Question: So I've constructed an Applescript that inputs information into a website. What I am now trying to figure out is a way to extract a "redirected URL" from the pages contents to store in a python shell string [Automator OSX].
Basically, I know how to scan html to find a body of text in Python if I know the URL. In these cases, I do not know the URL but the URL is on the webpage
I've thought of 2 different approaches:
? If it was Python, then I would just use regex to search for what I need but I don't know how to do this in Applescript.
If not, then
2) Is there a way to obtain the URL through Python of an open browser document? If so, then I would be able to use urllib to get the information I need.
I'm looking to extract the URL following:
"As soon as calculations are done, you can access your results here: "
***Note, the URL in the browser is the same as this URL, but only after the data has been processed. The time varies for each analysis so that is why I don't want to get the URL straight from the toolbar area. However, this link pops up instantaneously

The address for the webpage is:
## http://rna.tbi.univie.ac.at/cgi-bin/RNAfold.cgi?P
Updated part of the question
3)
If using Safari.app is there a way to click the "proceed" submit button using Applescript
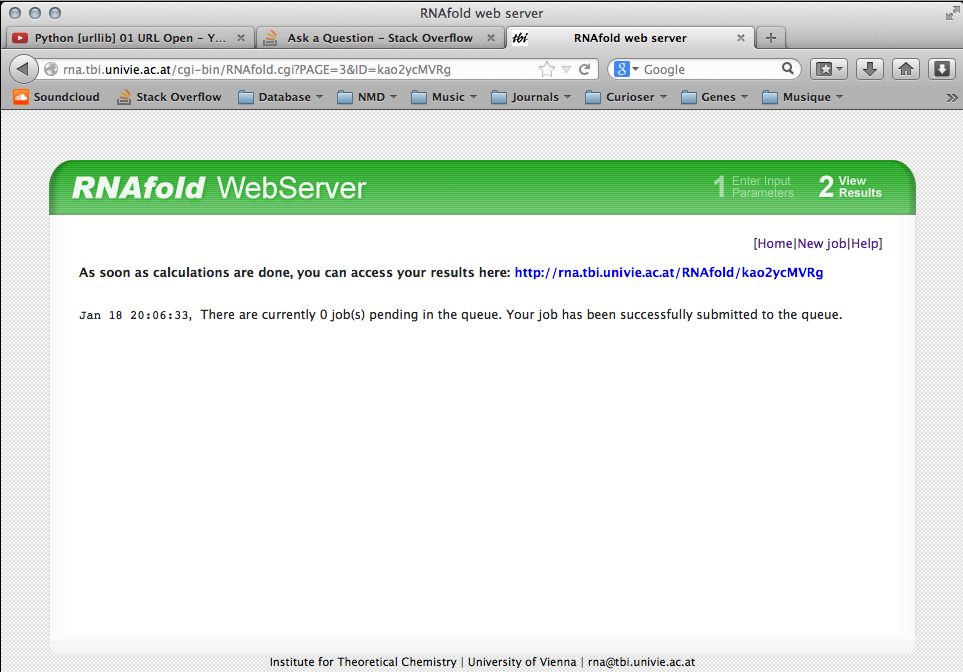
Answer: Using safari.
And if the link is always the same index when counting the links.
i.e link number 4.
You could try:
'''
tell application "Safari"
set thelink to do JavaScript "document.links[4].href " in document 1
end tell
'''
Which will return the links url.
----------UPDATE
A second way is return the link that contains "RNAfold/"
'''
tell application "Safari" to set thelinkCount to do JavaScript "document.links.length " in document 1
set theUrl to ""
repeat with i from 1 to thelinkCount
tell application "Safari" to set this_link to (do JavaScript "document.links[" & i & "].href" in document 1) as string
if this_link contains "RNAfold/" then
set theUrl to this_link
exit repeat
end if
end repeat
log theUrl
'''
---
UPDATE 2
This goes directly to the innerHTML of the link without iteration and returns the url string
'''
tell application "Safari"
tell document 1 to set theUrl to (do JavaScript "document.getElementsByTagName('BODY')[0].getElementsByTagName('b')[0].getElementsByTagName('a').item(0).innerHTML; ")
end tell
'''
---
UPDATE 3
Added after new part to question.
To click the "proceed" submit button.
You get its class name and use some more javascript to click ii
'''
do JavaScript "document.getElementsByClassName('proceed')[0].click()" in document 1
'''
---
'''
set theUrl to ""
tell application "Safari"
tell document 1
do JavaScript "document.getElementsByClassName('proceed')[0].click()"
delay 1
set timeoutCounter to 0
repeat until (do JavaScript "document.readyState") is "complete"
set timeoutCounter to timeoutCounter + 1
delay 0.5
if timeoutCounter is greater than 50 then
exit repeat
end if
end repeat
set theUrl to (do JavaScript "document.getElementsByTagName('BODY')[0].getElementsByTagName('b')[0].getElementsByTagName('a').item(0).innerHTML; ")
end tell
end tell
log theUrl
'''